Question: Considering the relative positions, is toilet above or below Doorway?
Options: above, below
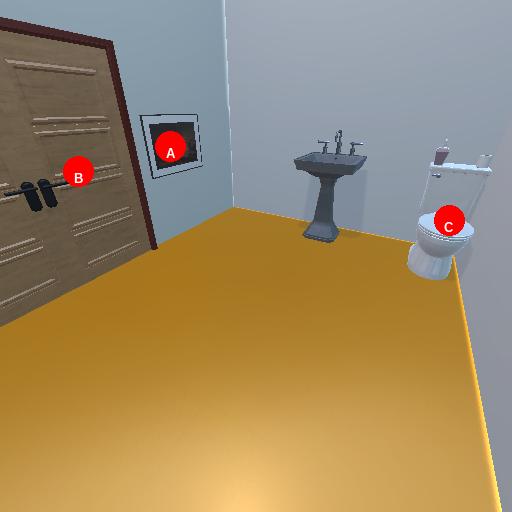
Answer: above